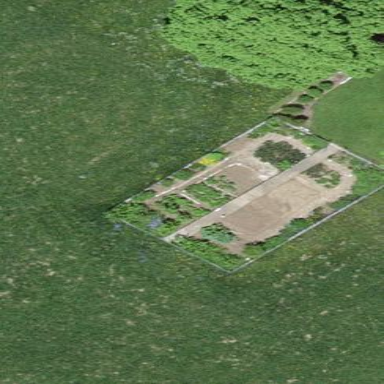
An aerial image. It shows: Vegetable garden in the leisure land area.